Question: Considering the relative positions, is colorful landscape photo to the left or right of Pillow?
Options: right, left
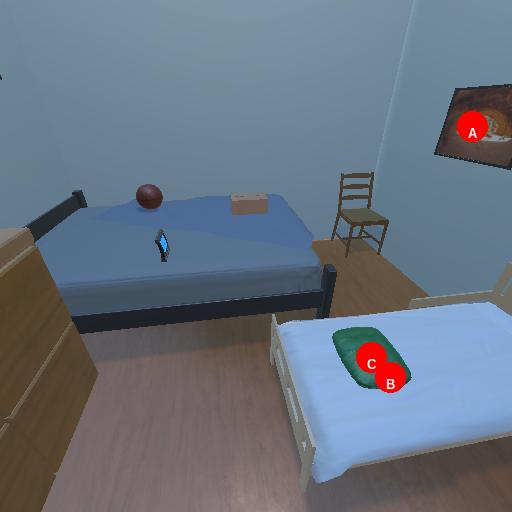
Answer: right